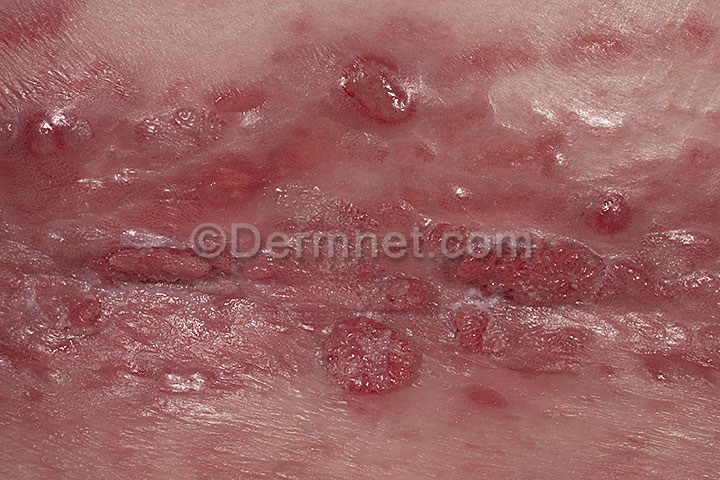
Disease: Herpes HPV and other STDs Photos